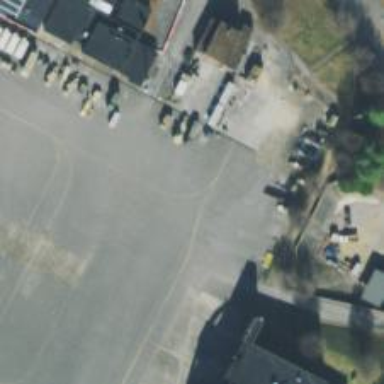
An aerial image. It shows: View of taxiway at the airport.